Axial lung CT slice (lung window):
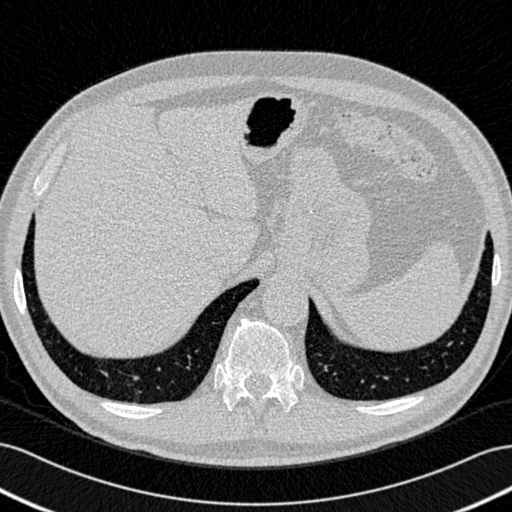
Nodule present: no